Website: apple
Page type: review-order
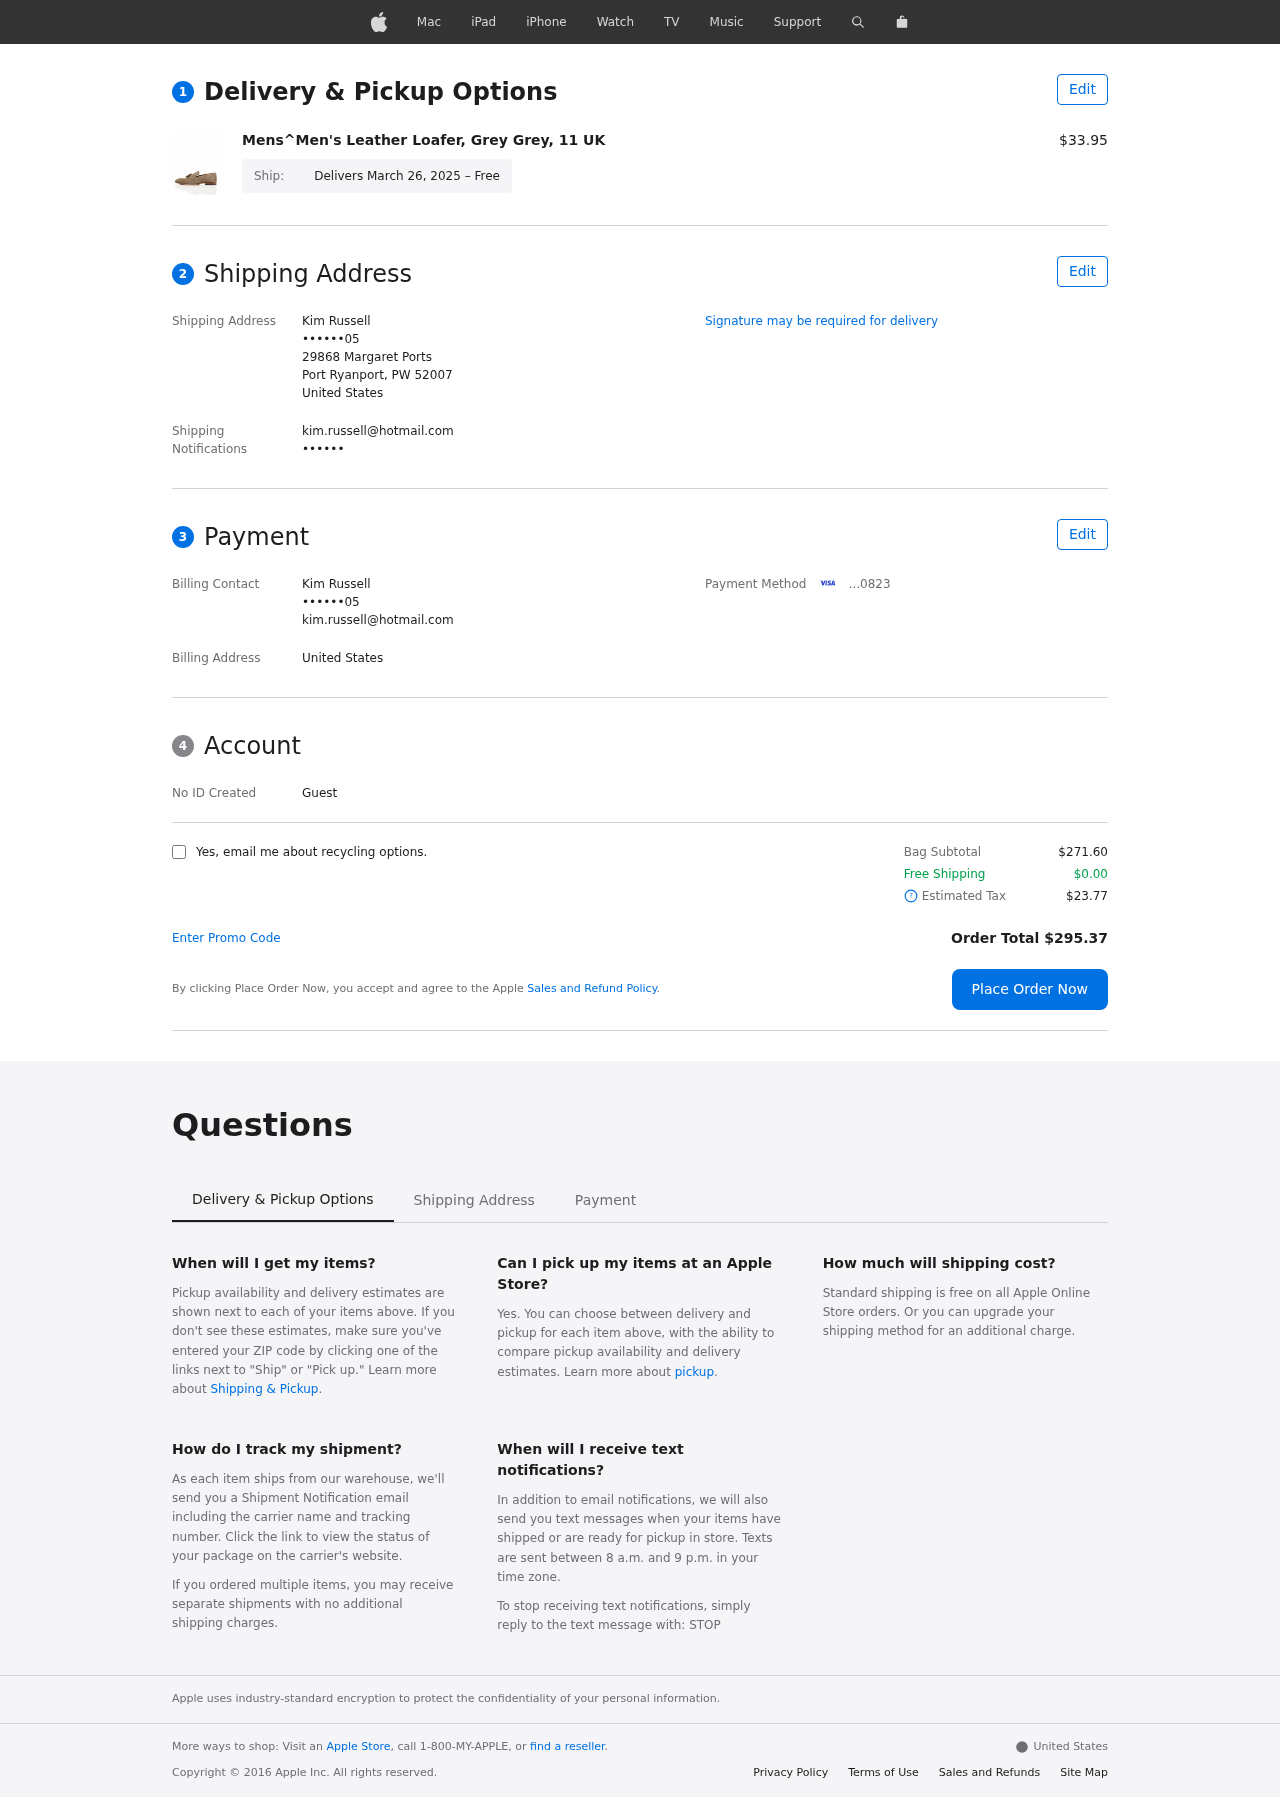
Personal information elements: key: PII_CARD_LAST4
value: ...0823
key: PII_CITY_STATE_ZIP
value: Port Ryanport, PW 52007
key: PII_COUNTRY
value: United States
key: PII_EMAIL
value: kim.russell@hotmail.com
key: PII_FULLNAME
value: Kim Russell
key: PII_PHONE
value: ••••••05
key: PII_STREET
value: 29868 Margaret Ports
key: PII_ALT_PHONE
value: ••••••
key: PII_FIRSTNAME
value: Kim
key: PII_LASTNAME
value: Russell
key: PII_FULLNAME2
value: Kim Russell
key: PII_FULLNAME3
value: Kim Russell
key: PII_FIRSTNAME2
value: Kim
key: PII_FIRSTNAME3
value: Kim
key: PII_LASTNAME2
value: Russell
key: PII_LASTNAME3
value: Russell
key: PII_FIRSTNAME_DERIVED
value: Kim
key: PII_LASTNAME_DERIVED
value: Russell
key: PII_FULLNAME_DERIVED
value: Kim Russell
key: PII_NAME_FULL_DERIVED
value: Kim Russell
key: PII_PHONE3
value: ••••••05
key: PII_EMAIL2
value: kim.russell@hotmail.com
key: PII_EMAIL3
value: kim.russell@hotmail.com
Product elements: key: PRODUCT1_NAME
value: Mens^Men's Leather Loafer, Grey Grey, 11 UK
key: PRODUCT1_PRICE
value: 33.95
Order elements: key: ORDER_DELIVERY_DATE
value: Delivers March 26, 2025 – Free
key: ORDER_SUBTOTAL
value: $271.60
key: ORDER_SHIPPING_COST
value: $0.00
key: ORDER_TAX
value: $23.77
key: ORDER_TOTAL
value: Order Total $295.37